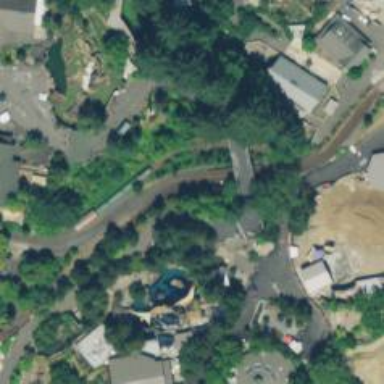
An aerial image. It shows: Miniature railway.